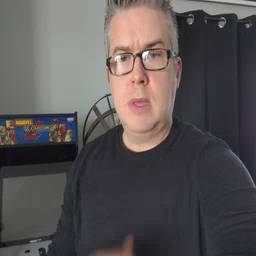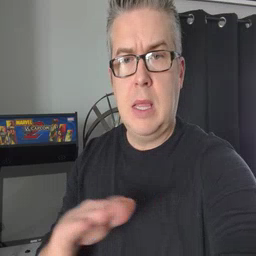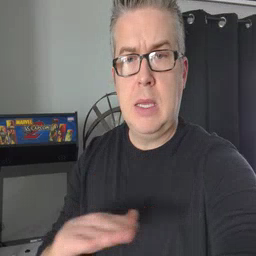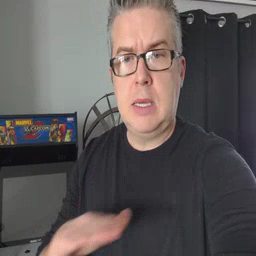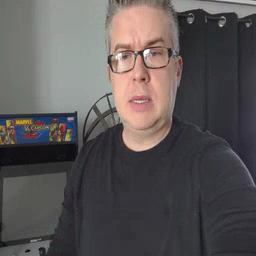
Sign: clean